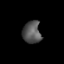
Tissue: lung
Cell type: Epithelial cells
Senescence score: 0.1337
Nuclear area (px): 396
Mean DAPI intensity: 85.879